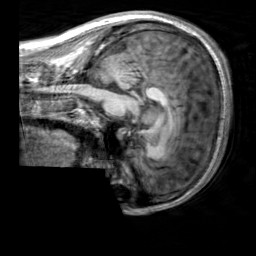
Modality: T1w
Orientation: sagittal
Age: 24
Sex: male
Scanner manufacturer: siemens
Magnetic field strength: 3 T
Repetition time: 2.3 s
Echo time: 0.00303 s